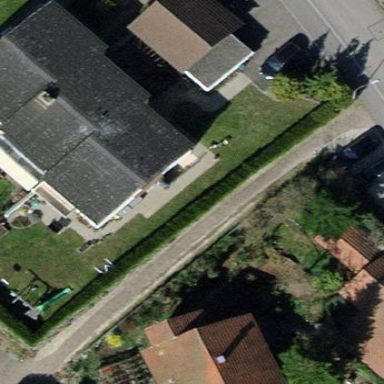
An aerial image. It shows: Semi-detached house with gabled roof.